Question:
I have a div with dynamic text content. The amount of text varies between one word and five or ten words (with large font). Right now, it's absolutely positioned some amount from the bottom and the right of its relatively positioned parent.
However, since the content is dynamic, it looks awkward when sometimes there is more text and the text goes further into the main area of the parent. This is because right now, the reference point of the div is its bottom right corner.
The parent container is just styled as normal, with 'position: relative;' and '100% width and height'
CSS for the child container is also fairly standard:
'''
position: absolute;
bottom: 33%;
right: 33;
'''
I've tried playing with width, max-width, and min-width, but the result is still not desirable
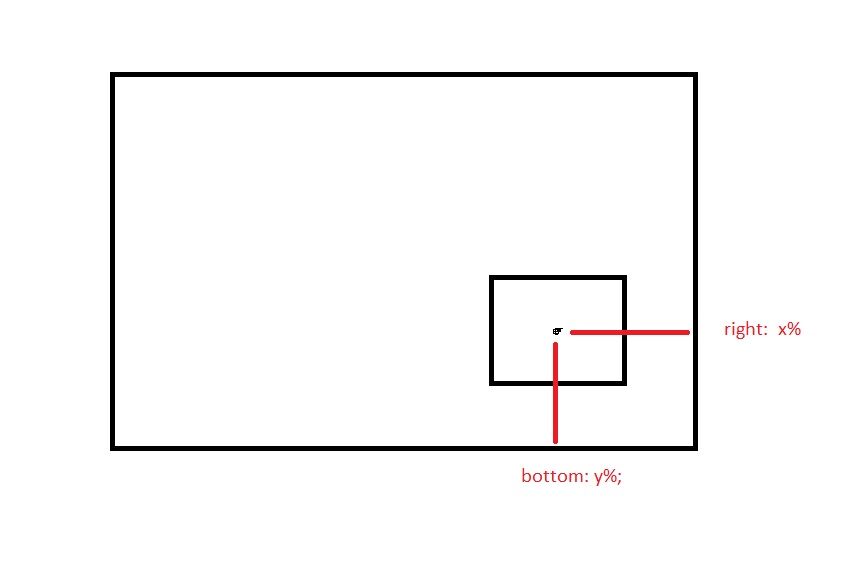
Answer: How about this? Compare these two fiddles using the CSS below <URL>
'''
<div id="parent">
<div id="anchor">
<div id="child">
<h1>Some text</h1>
</div>
</div>
</div>
'''
'''
#parent {
position: relative;
width: 100%;
height: 100%;
}
#anchor {
position: absolute;
right: 33%;
bottom: 33%;
}
#child {
padding: 10px;
margin-right: -50%;
float: right;
}
'''